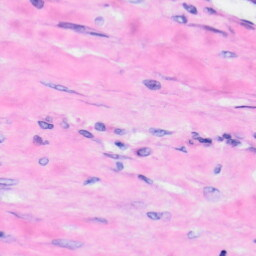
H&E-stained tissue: Liver